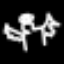
Label: angel